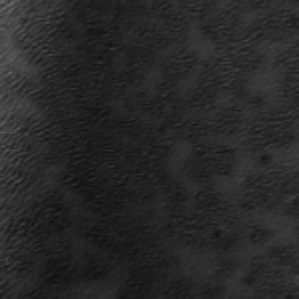
Label: frost